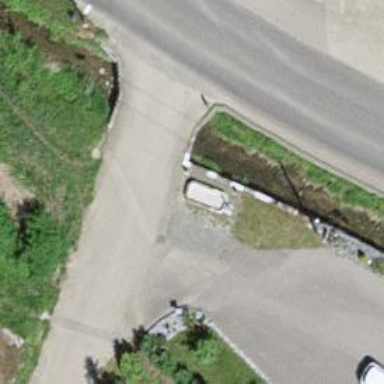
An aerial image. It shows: Fountain.